Brain MRI, t2w sequence, axial 2D slice.
Patient: age 42, sex M, weight 78 kg, height 1.78 m
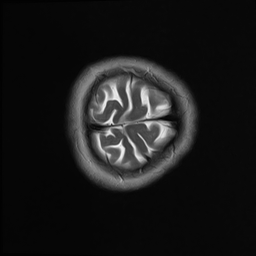